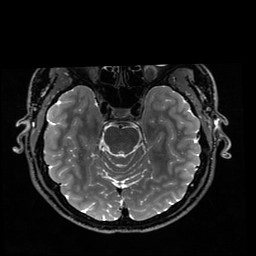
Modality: T2w
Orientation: coronal